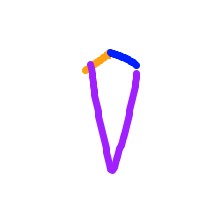
Shape: kite